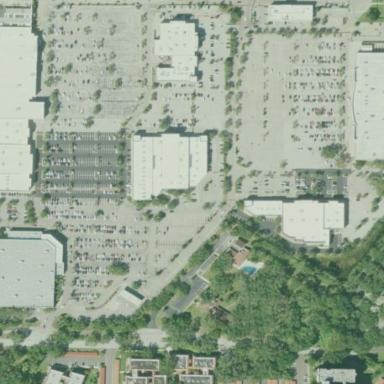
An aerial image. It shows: Retail area.